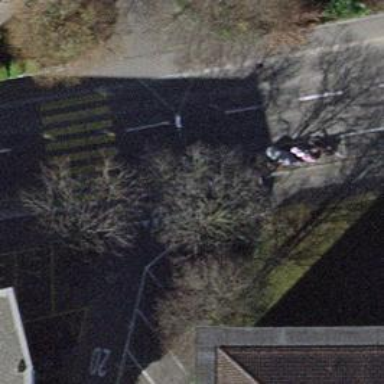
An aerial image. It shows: Avenue lined with trees.